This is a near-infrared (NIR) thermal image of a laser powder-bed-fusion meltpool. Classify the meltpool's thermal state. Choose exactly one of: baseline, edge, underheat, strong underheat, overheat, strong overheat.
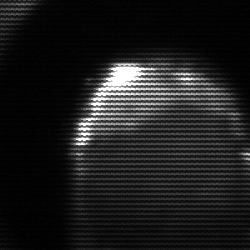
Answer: edge